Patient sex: M
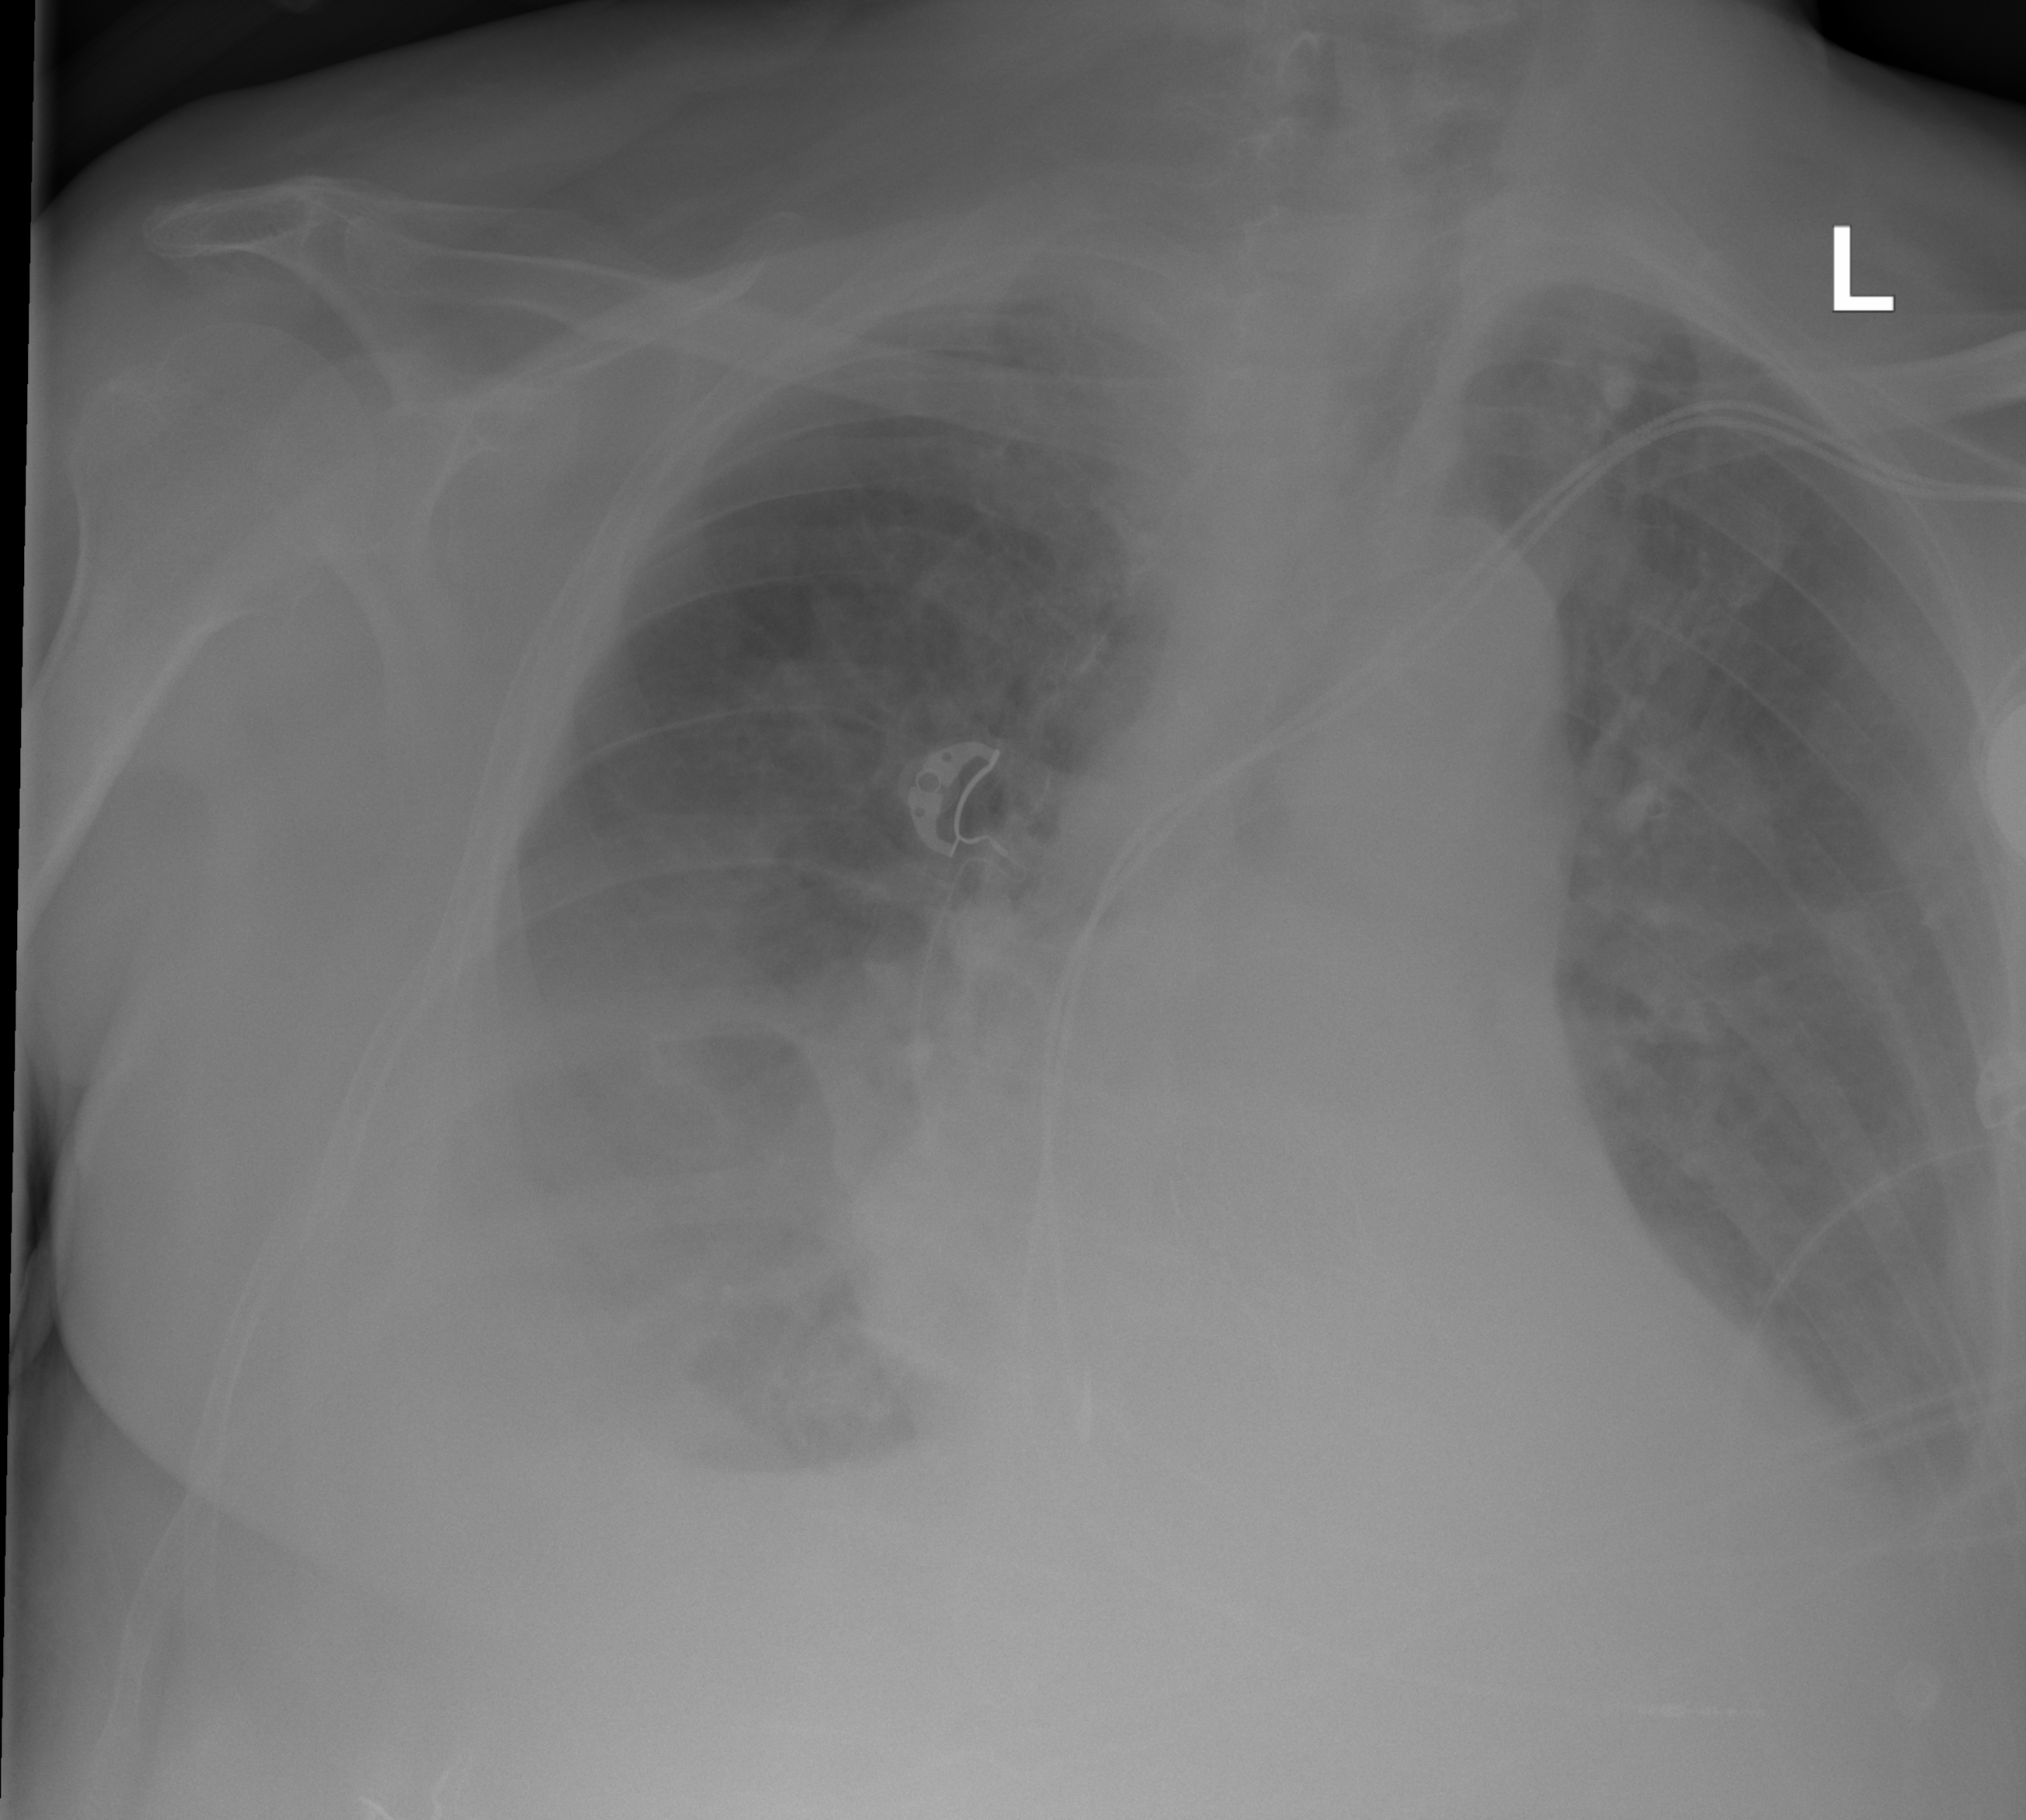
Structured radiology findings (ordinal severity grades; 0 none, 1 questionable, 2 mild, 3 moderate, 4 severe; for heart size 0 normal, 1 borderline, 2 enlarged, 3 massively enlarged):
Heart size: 2
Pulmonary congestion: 2
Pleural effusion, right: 2
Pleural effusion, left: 2
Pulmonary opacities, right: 2
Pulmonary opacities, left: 2
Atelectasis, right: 2
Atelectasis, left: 0